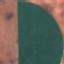
Label: AnnualCrop